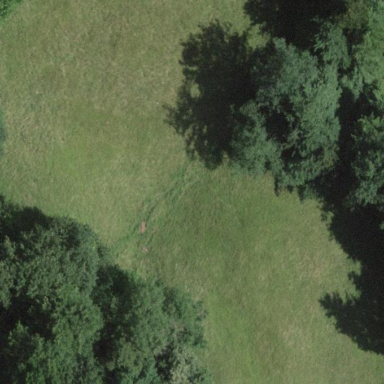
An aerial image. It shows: Beautiful meadow.